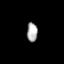
Tissue: lung
Cell type: Endothelial cells
Senescence score: 0.6474
Nuclear area (px): 203
Mean DAPI intensity: 169.202